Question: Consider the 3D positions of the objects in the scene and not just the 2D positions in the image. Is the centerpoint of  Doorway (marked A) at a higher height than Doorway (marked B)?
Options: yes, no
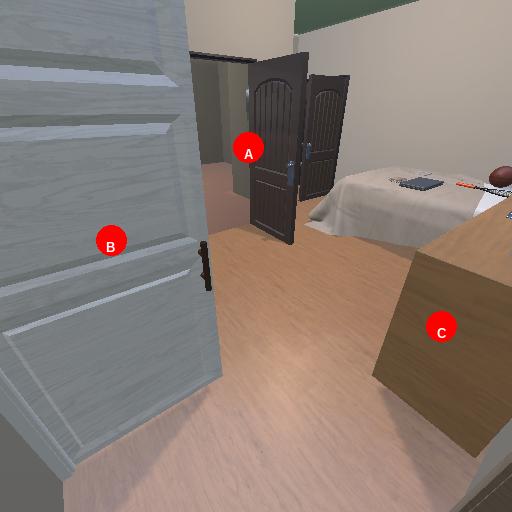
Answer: yes